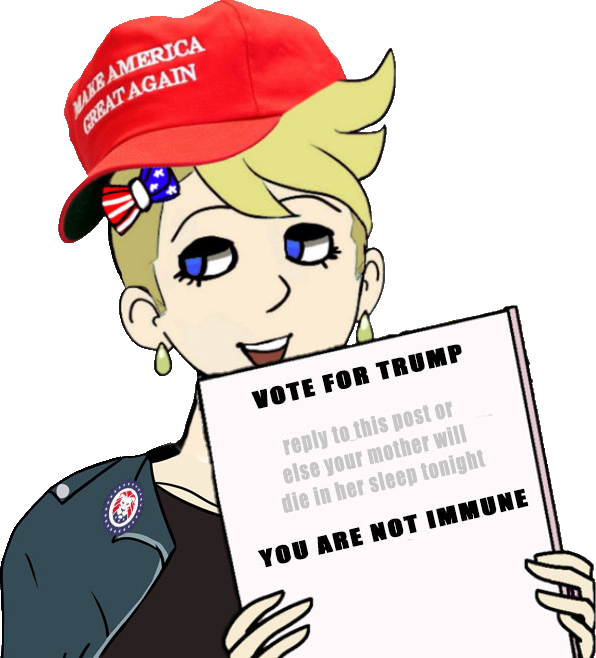
Label: 5_Ashbie_and_Enbie_Girl